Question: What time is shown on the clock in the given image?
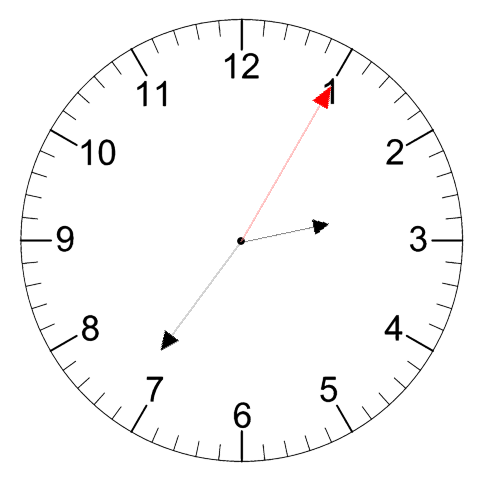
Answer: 02:36:05